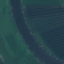
Land use / land cover class: River